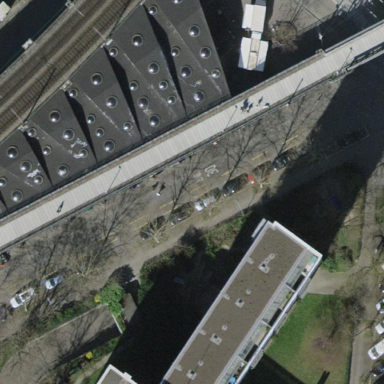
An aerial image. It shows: Parking lane area.